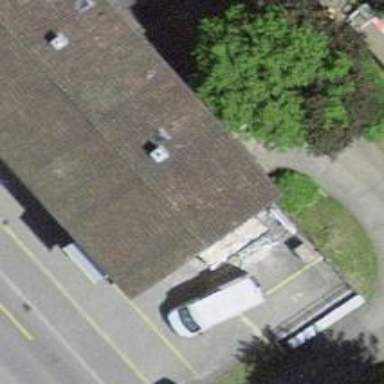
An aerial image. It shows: Bakery.